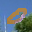
Label: 0